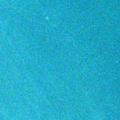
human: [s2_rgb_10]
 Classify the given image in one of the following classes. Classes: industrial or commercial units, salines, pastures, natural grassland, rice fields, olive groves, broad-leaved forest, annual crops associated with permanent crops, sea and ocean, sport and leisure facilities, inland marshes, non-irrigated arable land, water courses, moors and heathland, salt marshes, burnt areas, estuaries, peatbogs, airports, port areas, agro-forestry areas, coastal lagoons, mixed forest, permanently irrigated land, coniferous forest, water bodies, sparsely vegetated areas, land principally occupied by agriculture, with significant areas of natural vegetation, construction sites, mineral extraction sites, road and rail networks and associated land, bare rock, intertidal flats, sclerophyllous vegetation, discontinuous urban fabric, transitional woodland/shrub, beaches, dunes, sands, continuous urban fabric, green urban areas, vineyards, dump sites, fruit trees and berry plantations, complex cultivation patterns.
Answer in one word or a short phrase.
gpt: sea and ocean